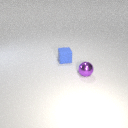
small blue rubber cube to the left of small purple metal sphere